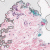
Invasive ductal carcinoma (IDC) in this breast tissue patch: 0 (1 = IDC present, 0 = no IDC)